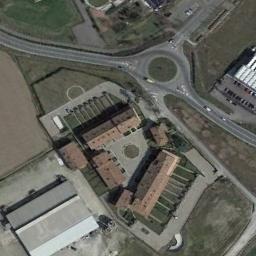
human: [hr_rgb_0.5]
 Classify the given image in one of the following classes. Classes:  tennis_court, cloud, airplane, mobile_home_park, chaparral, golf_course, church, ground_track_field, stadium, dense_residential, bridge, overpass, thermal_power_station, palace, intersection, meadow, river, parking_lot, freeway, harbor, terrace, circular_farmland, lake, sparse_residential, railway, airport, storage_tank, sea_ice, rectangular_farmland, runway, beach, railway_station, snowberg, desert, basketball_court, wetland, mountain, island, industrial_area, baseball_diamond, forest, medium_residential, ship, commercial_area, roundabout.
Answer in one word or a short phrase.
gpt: roundabout